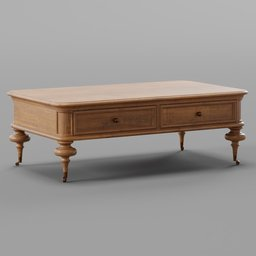
Label: furniture